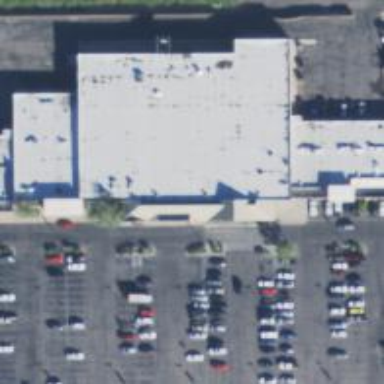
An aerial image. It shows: Building that houses supermarket.